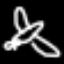
Label: airplane